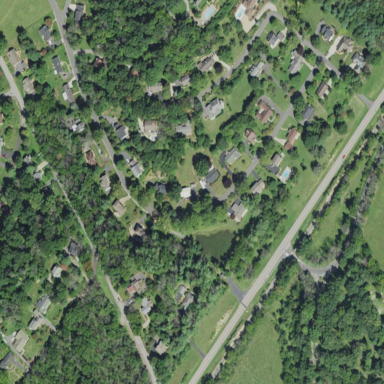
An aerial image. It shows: Residential area within neighborhood.